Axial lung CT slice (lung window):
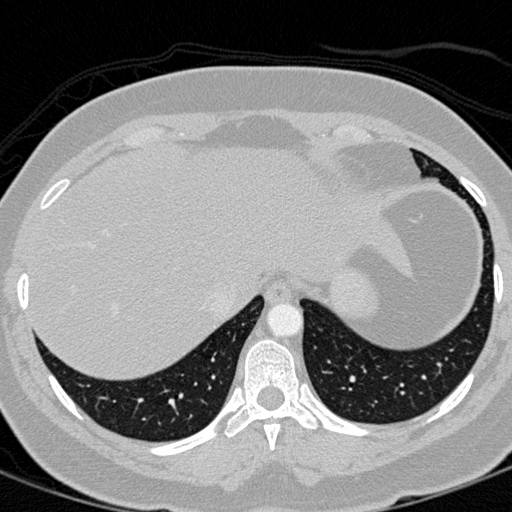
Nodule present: no